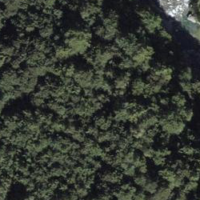
EUNIS habitat code: 41
Species observed at this site:
Fagus sylvatica